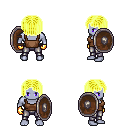
a pixel art fantasy rpg character, male body template, dark elf, purple skin, brown pirate shirt, metal pants, gold pageboy hairstyle, gold gloves, shield, four views (front, back, left, right), 2x2 character sprite sheet, small pixel art, hard edges, no anti-aliasing